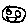
Label: smiley face